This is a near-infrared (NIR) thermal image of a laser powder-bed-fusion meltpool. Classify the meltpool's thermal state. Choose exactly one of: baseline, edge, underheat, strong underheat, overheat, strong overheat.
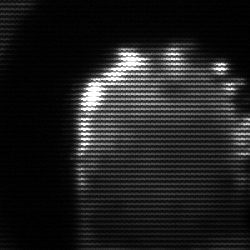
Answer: baseline